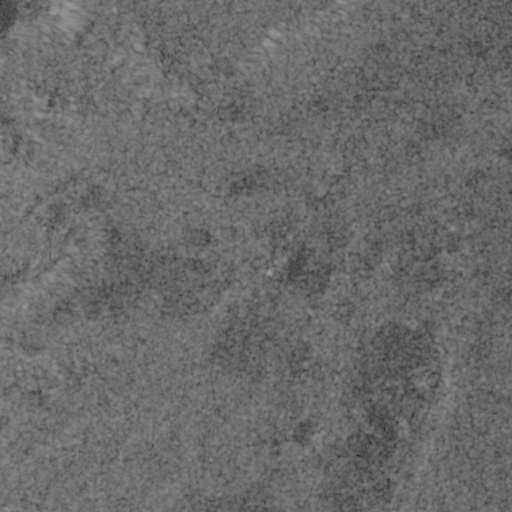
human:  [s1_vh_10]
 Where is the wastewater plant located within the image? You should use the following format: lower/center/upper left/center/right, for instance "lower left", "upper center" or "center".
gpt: The wastewater plant is located in the lower center of the image.
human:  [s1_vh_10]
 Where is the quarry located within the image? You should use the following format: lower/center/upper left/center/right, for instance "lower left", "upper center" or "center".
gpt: There is no quarry in the image.

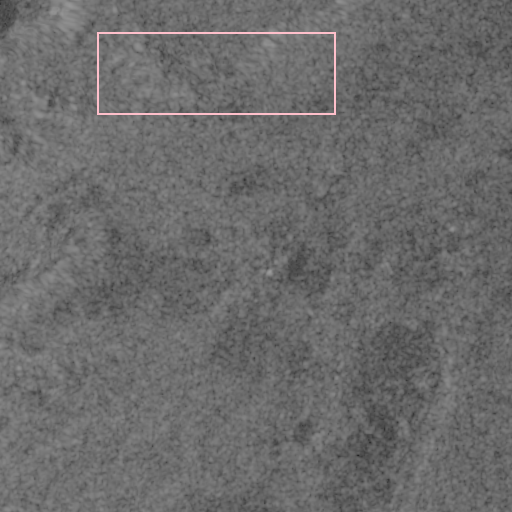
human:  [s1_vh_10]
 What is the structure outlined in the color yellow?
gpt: There is no yellow outline.
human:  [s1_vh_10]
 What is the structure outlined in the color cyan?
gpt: There is no structure outlined in cyan.